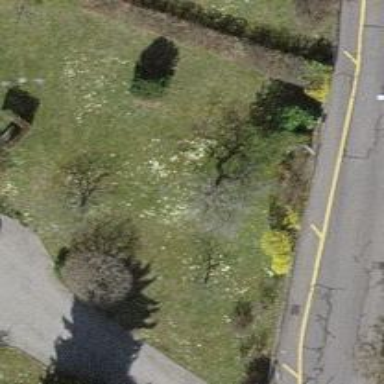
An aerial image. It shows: Deciduous broadleaved tree in garden.